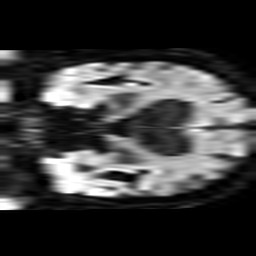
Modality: TRACE
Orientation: coronal
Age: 87
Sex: male
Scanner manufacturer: philips
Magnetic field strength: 3 T
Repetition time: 3.084 s
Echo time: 0.076 s